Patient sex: M
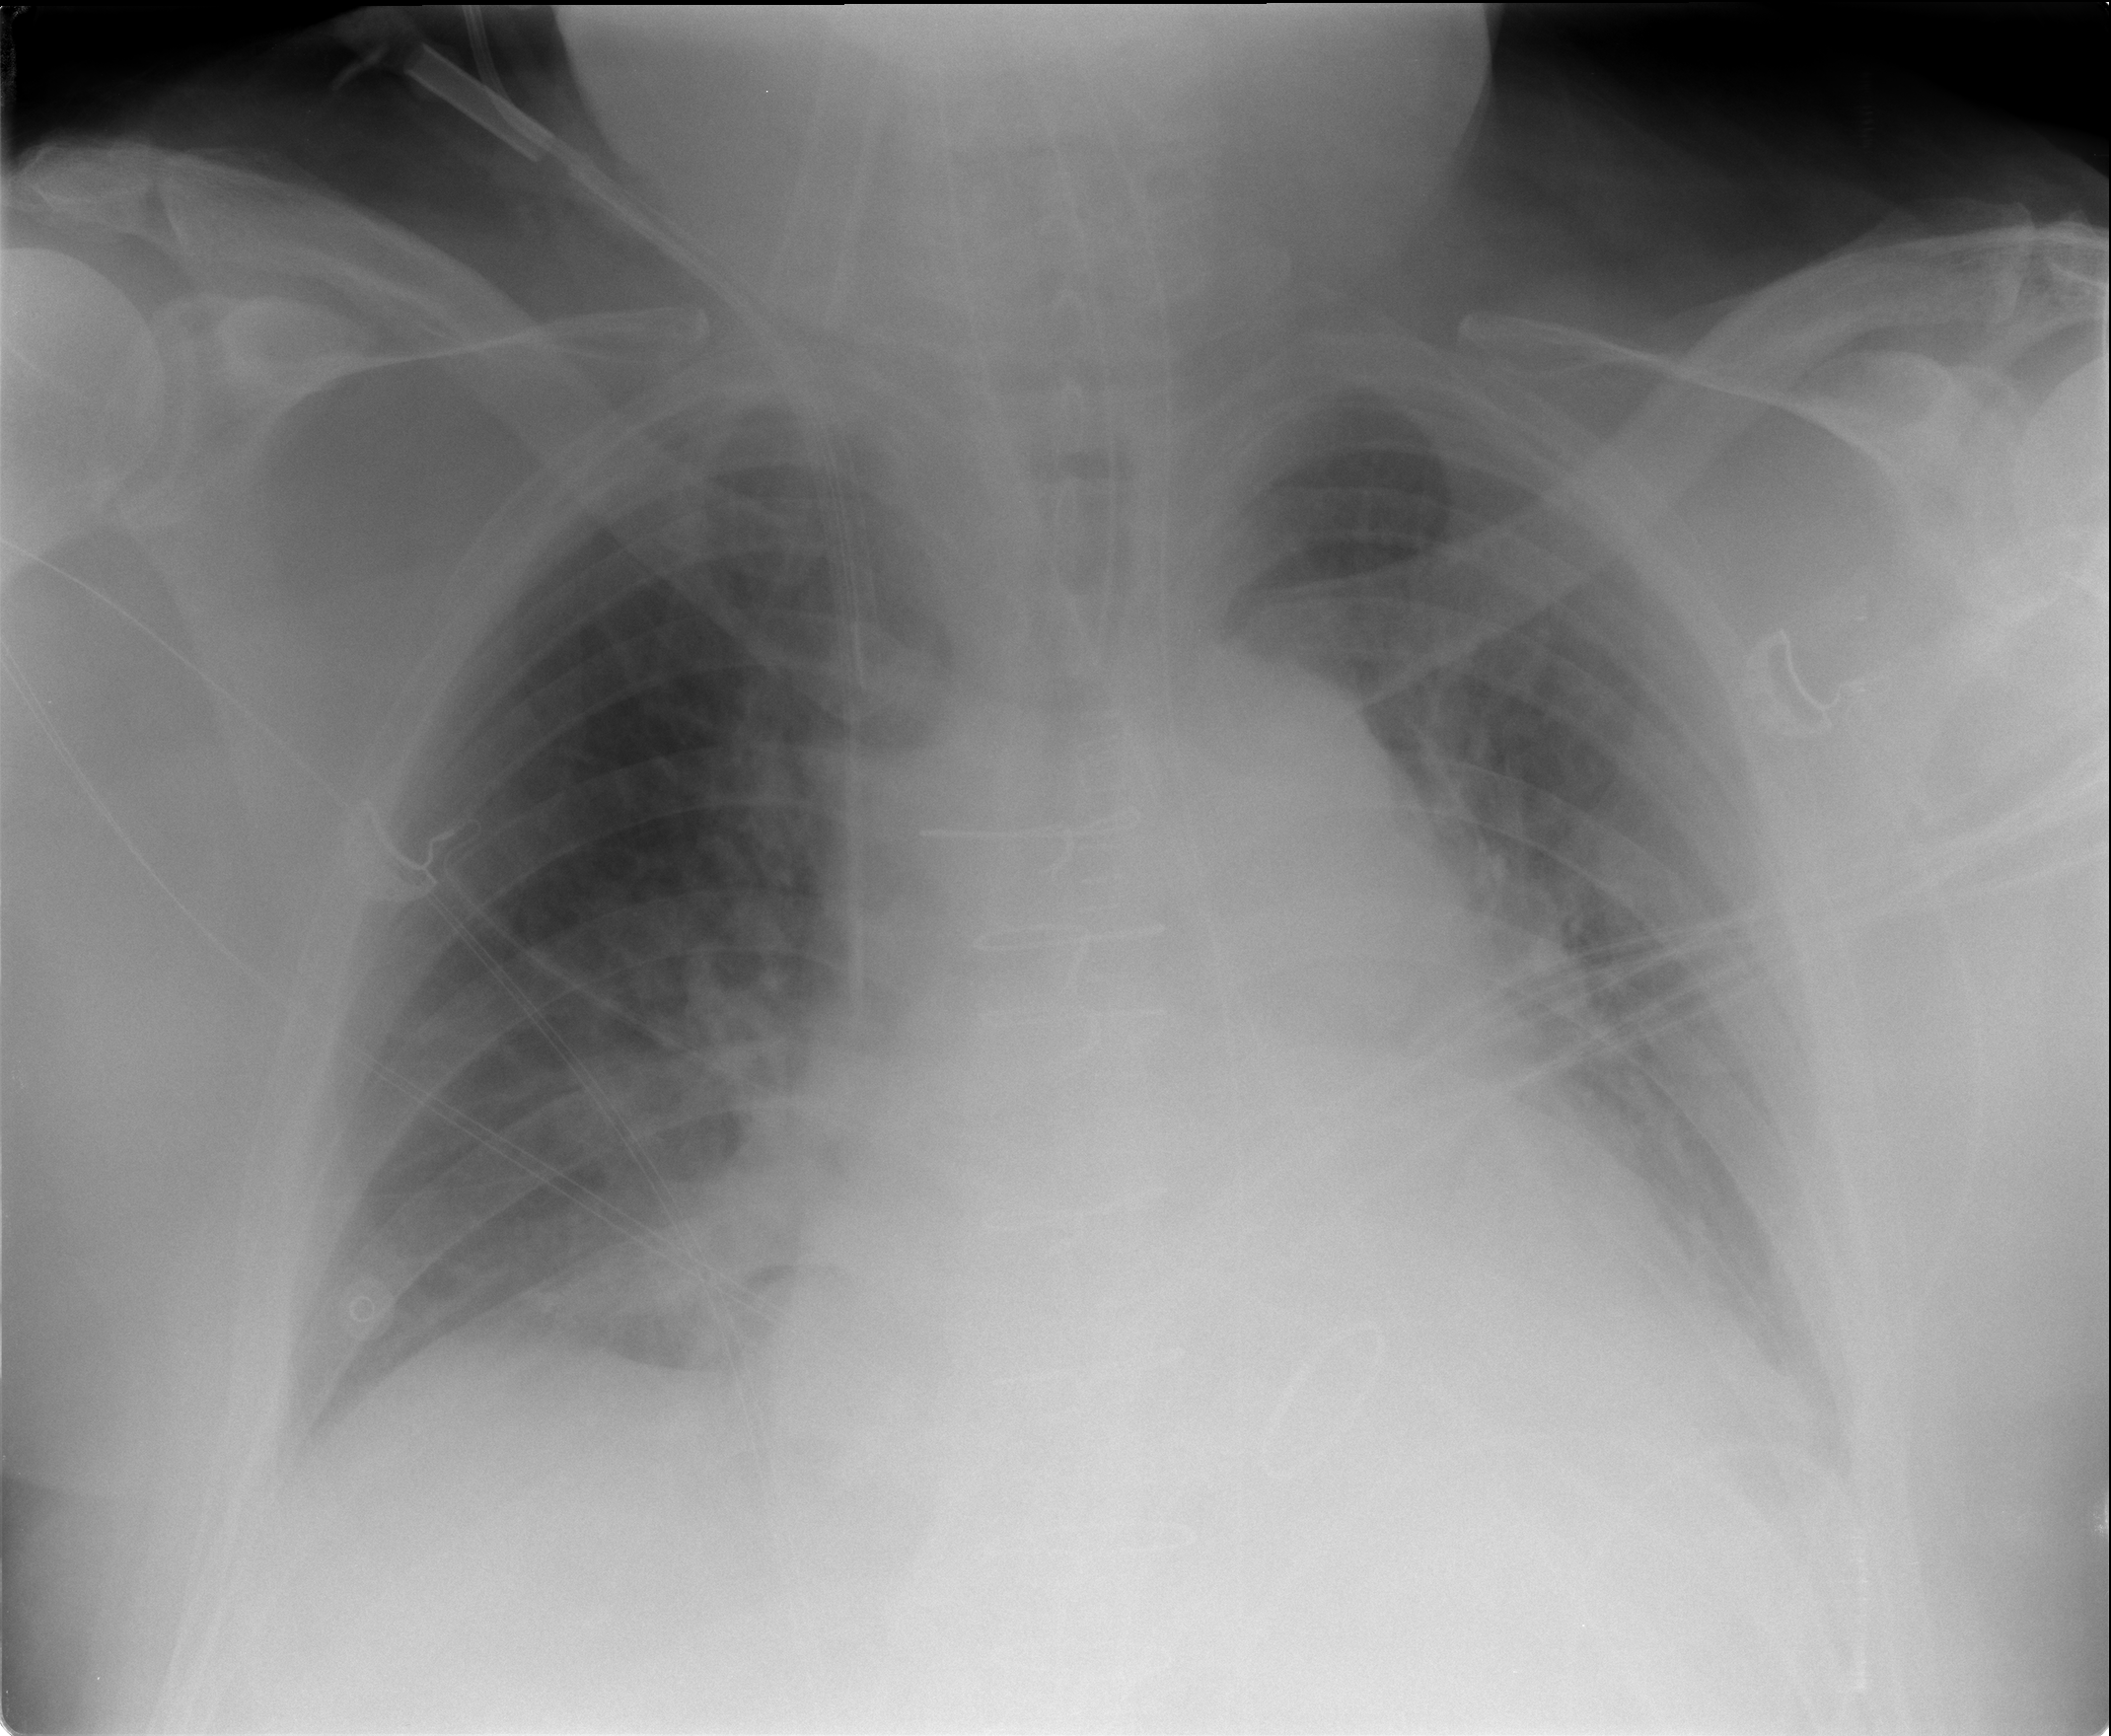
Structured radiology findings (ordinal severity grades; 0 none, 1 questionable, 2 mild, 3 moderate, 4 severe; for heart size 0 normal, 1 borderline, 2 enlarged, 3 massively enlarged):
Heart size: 2
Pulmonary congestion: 2
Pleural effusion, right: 1
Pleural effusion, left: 2
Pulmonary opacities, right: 0
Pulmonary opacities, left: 0
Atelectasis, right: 2
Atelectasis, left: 2